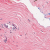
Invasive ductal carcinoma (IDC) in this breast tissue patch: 0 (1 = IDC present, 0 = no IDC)